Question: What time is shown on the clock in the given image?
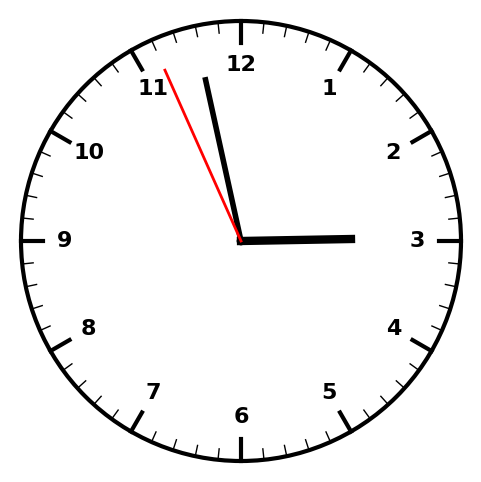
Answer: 02:57:56